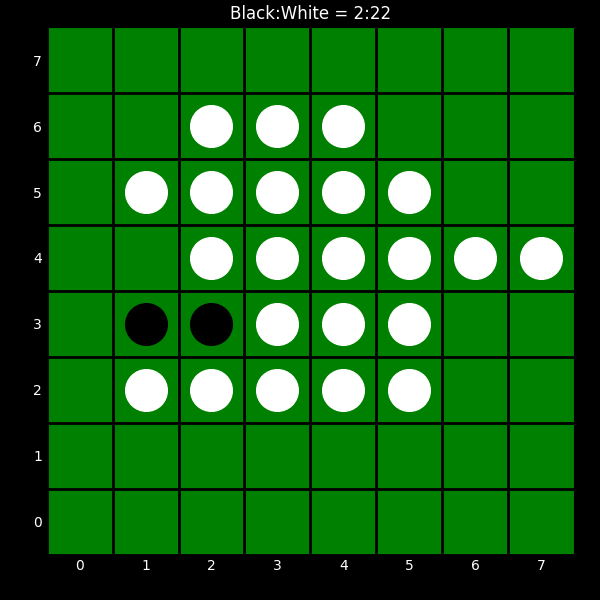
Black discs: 2
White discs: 22